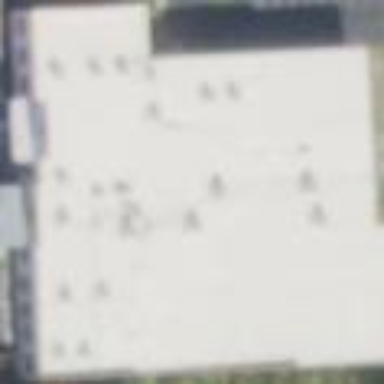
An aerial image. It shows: Sports center building.